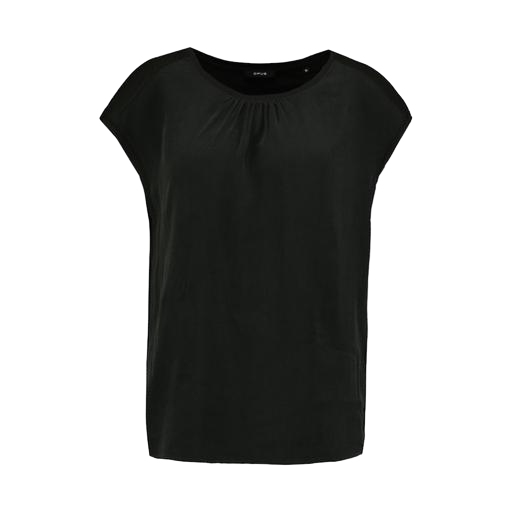
short-sleeve top only macy, black romy pleat-front top, pleat-neck top, white background